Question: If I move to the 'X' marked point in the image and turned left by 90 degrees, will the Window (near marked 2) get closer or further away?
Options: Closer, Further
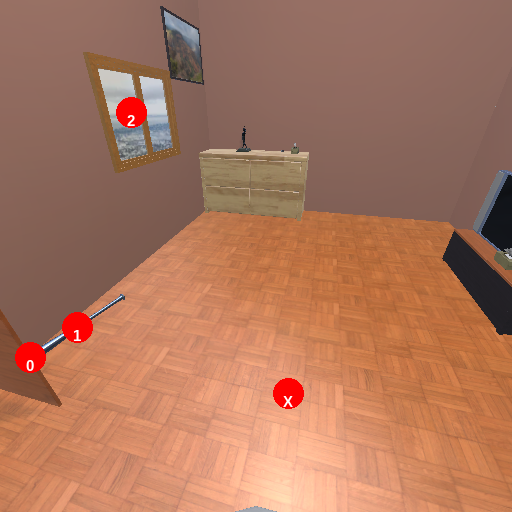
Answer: Closer